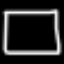
Label: square